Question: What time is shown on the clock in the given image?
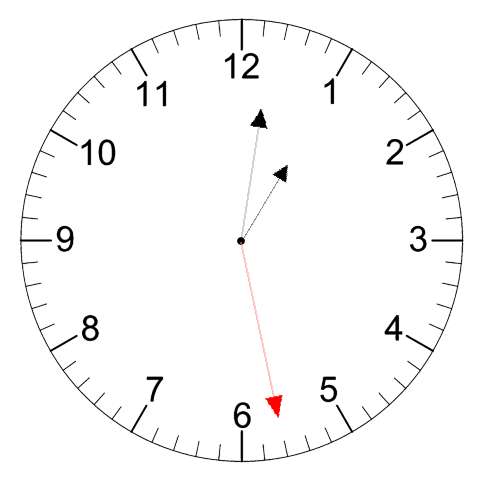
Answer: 01:01:28